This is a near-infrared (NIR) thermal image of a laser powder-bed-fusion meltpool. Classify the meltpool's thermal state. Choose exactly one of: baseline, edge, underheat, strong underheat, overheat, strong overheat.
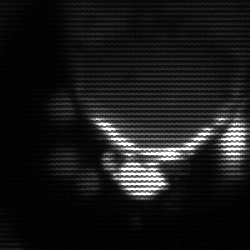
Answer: edge